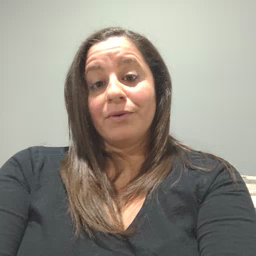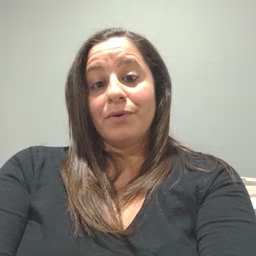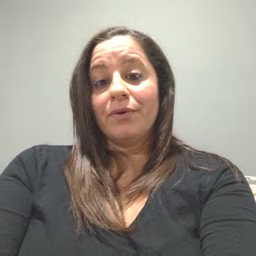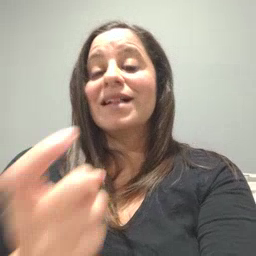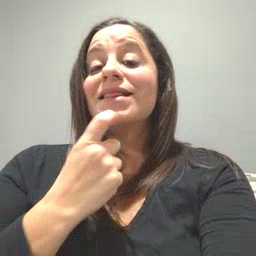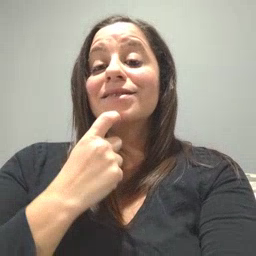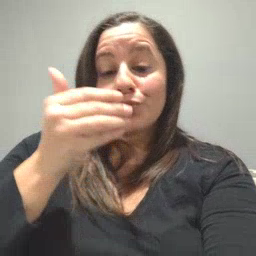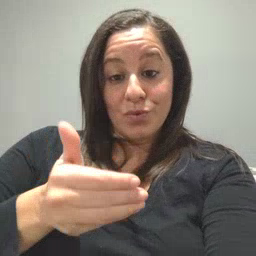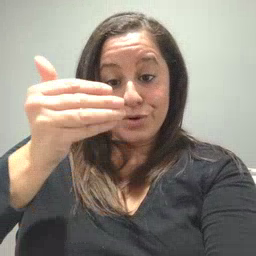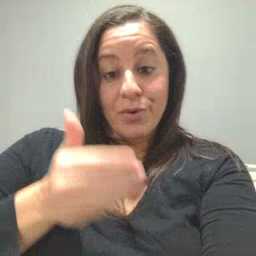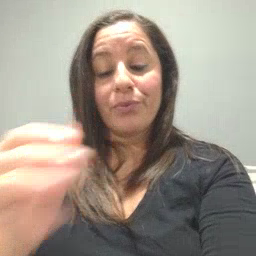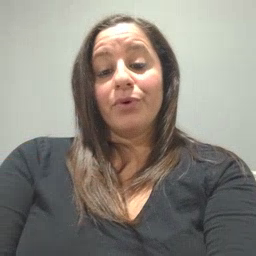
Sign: glasswindow